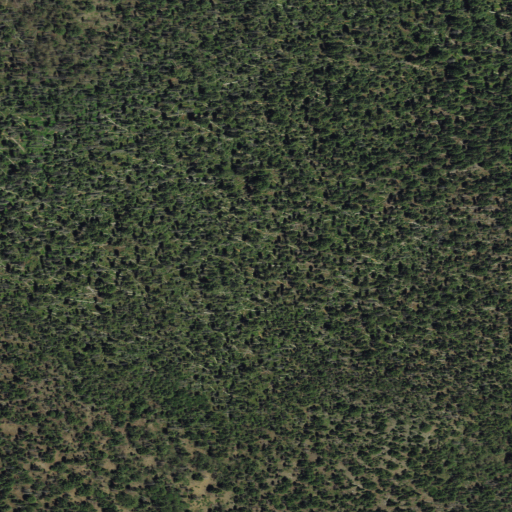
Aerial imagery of mountains in New Mexico named Santa Fe Mountains containing only evergreen forest